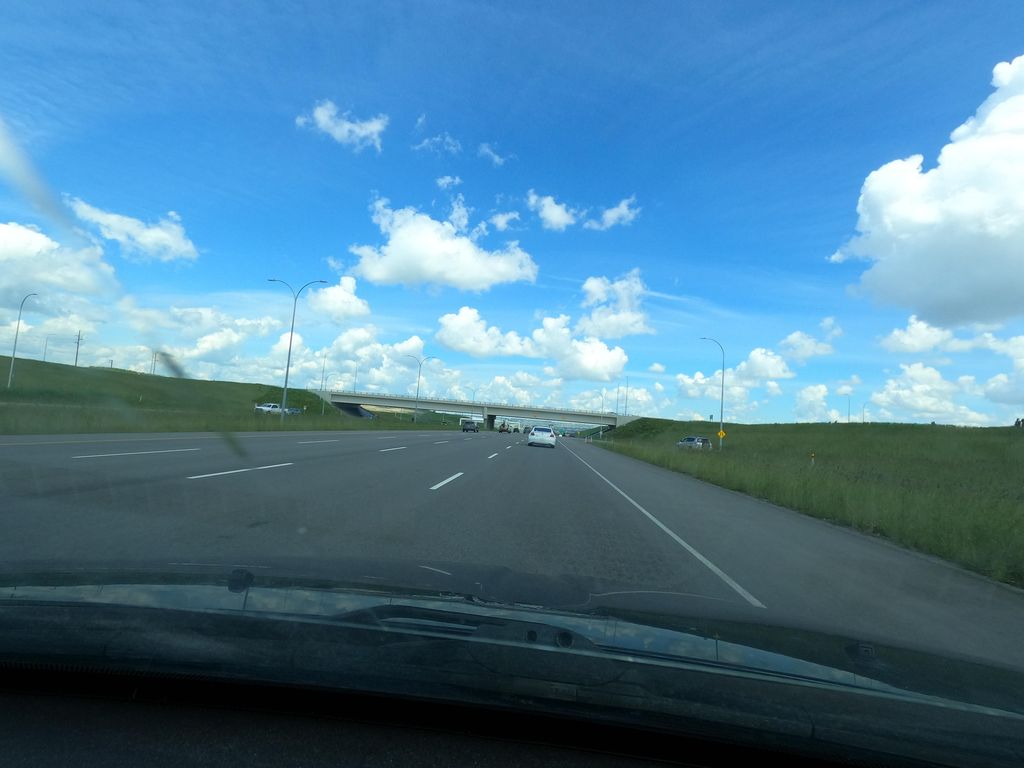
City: calgary